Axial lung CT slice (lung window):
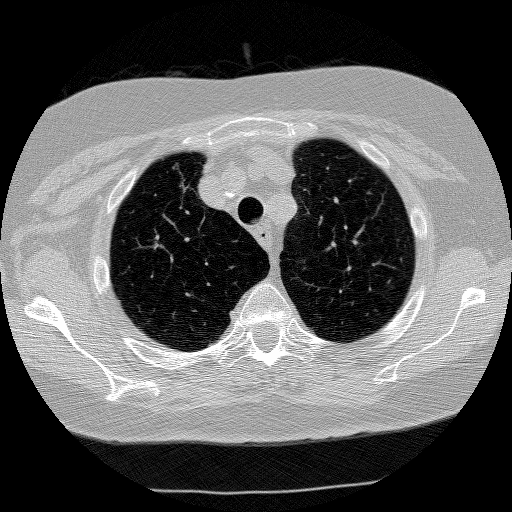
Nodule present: no